Field crop: maize
Growth stage: 2
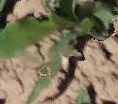
Species: maize